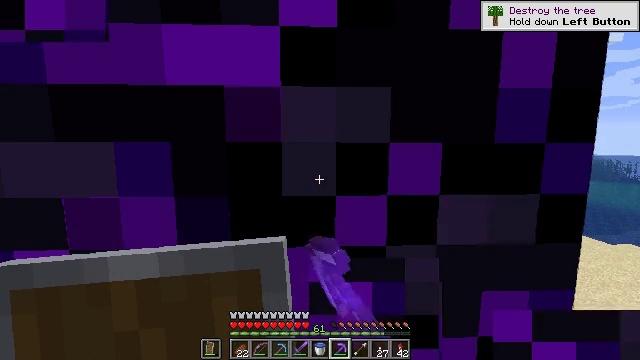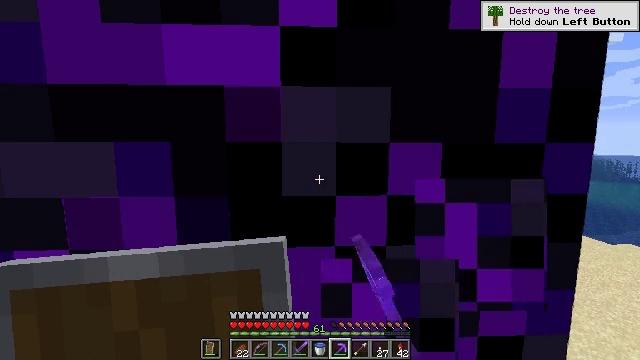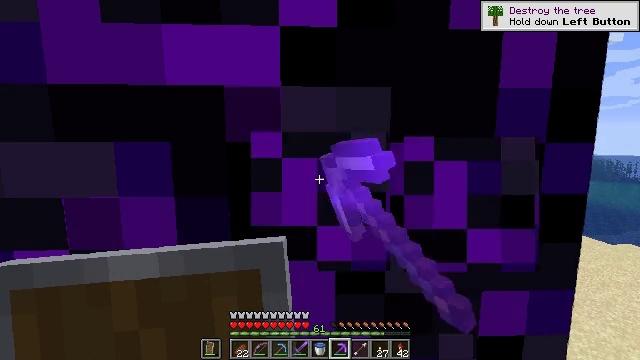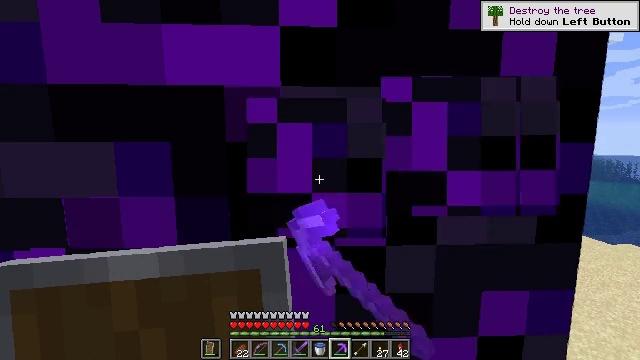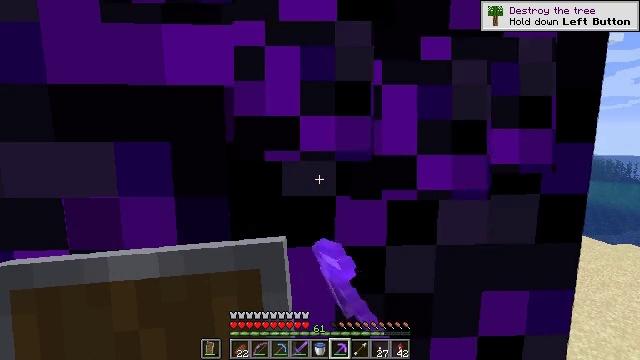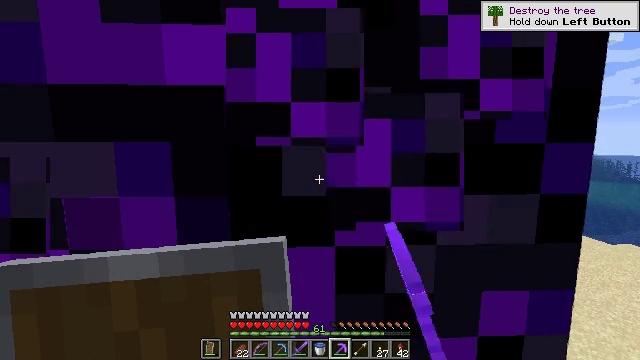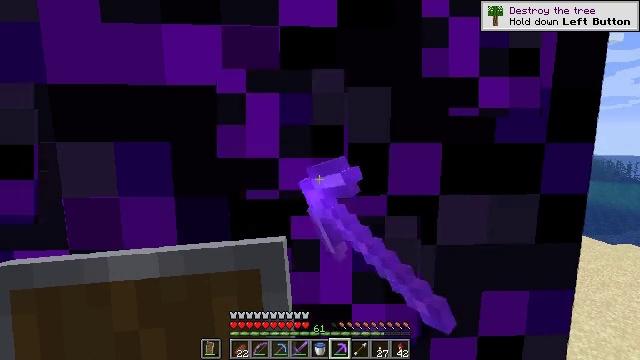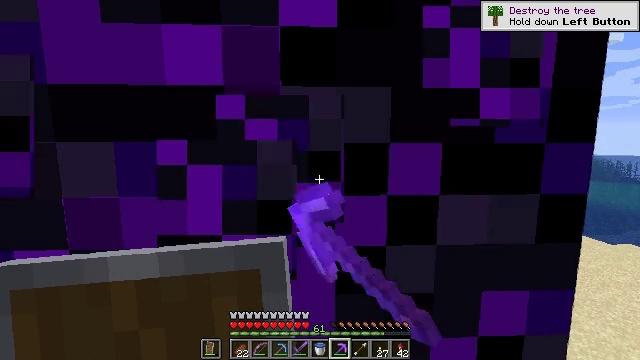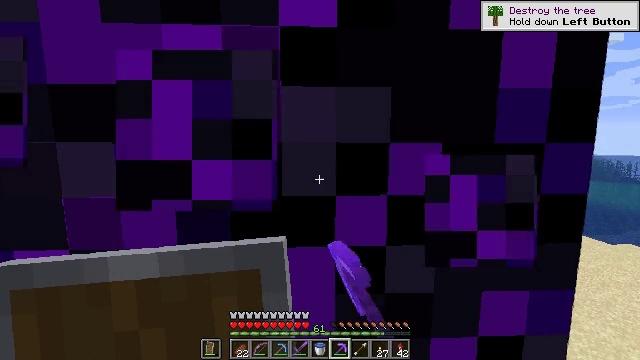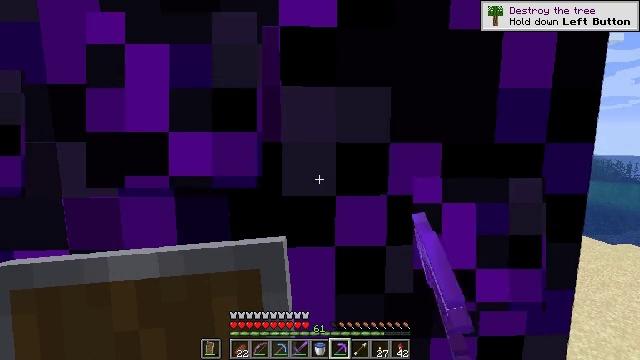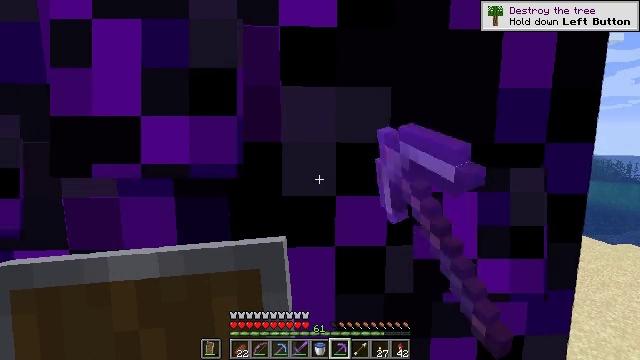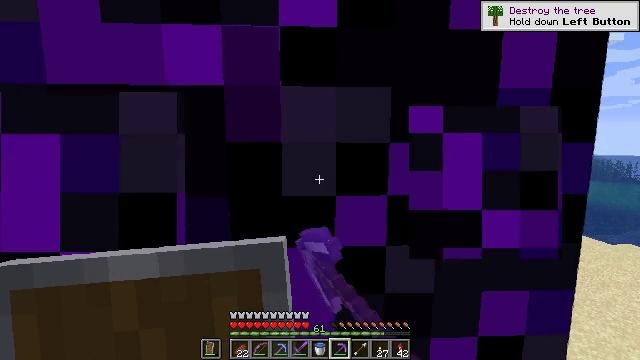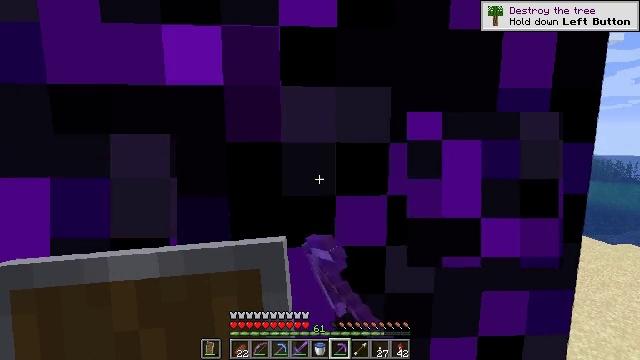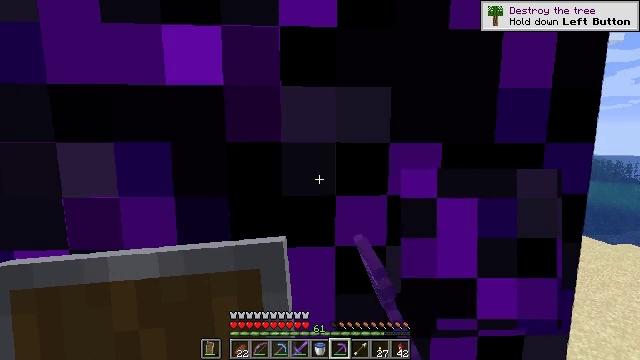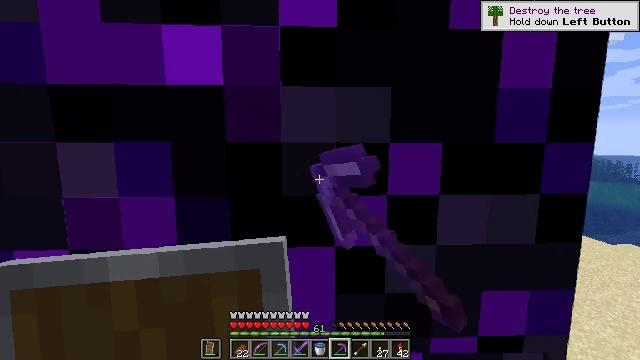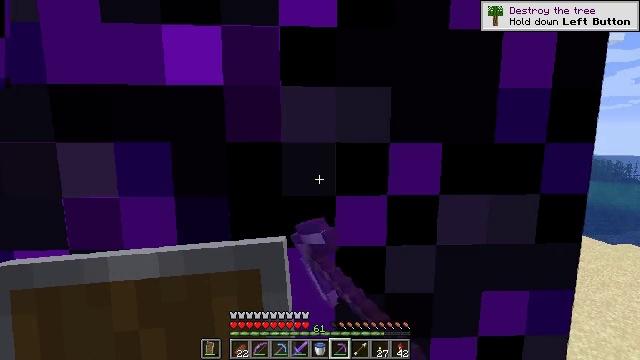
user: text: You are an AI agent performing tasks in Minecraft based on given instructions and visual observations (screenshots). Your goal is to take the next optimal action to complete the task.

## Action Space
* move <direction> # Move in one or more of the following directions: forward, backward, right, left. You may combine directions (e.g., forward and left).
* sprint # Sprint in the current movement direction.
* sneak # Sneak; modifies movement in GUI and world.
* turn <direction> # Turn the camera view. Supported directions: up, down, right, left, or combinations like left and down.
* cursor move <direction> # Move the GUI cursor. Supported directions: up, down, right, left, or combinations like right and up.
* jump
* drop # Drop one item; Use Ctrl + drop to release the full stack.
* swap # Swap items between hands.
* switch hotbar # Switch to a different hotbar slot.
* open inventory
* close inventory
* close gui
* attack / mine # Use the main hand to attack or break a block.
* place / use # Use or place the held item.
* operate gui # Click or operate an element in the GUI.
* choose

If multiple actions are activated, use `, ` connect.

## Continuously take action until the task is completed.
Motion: motion action
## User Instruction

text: Use a pickaxe to gather crying obsidian.
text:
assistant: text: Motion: attack / mine
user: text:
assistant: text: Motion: attack / mine
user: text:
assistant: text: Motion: attack / mine
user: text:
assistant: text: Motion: attack / mine
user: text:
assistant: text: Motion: attack / mine
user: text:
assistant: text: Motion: attack / mine
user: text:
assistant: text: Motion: attack / mine
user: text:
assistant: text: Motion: attack / mine
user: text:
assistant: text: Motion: attack / mine
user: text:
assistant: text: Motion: attack / mine
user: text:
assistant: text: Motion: attack / mine
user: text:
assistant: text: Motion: attack / mine
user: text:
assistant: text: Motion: attack / mine
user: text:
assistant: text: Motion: attack / mine
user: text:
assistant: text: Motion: attack / mine
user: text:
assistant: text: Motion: attack / mine
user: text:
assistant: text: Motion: attack / mine
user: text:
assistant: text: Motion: attack / mine
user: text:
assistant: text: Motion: attack / mine
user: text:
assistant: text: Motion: attack / mine
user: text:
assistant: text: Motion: attack / mine
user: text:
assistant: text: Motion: attack / mine
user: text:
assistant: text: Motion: attack / mine
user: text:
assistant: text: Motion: attack / mine
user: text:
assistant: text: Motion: attack / mine
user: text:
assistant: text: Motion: attack / mine
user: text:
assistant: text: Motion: attack / mine
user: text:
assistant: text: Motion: attack / mine
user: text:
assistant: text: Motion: attack / mine
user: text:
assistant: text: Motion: attack / mine